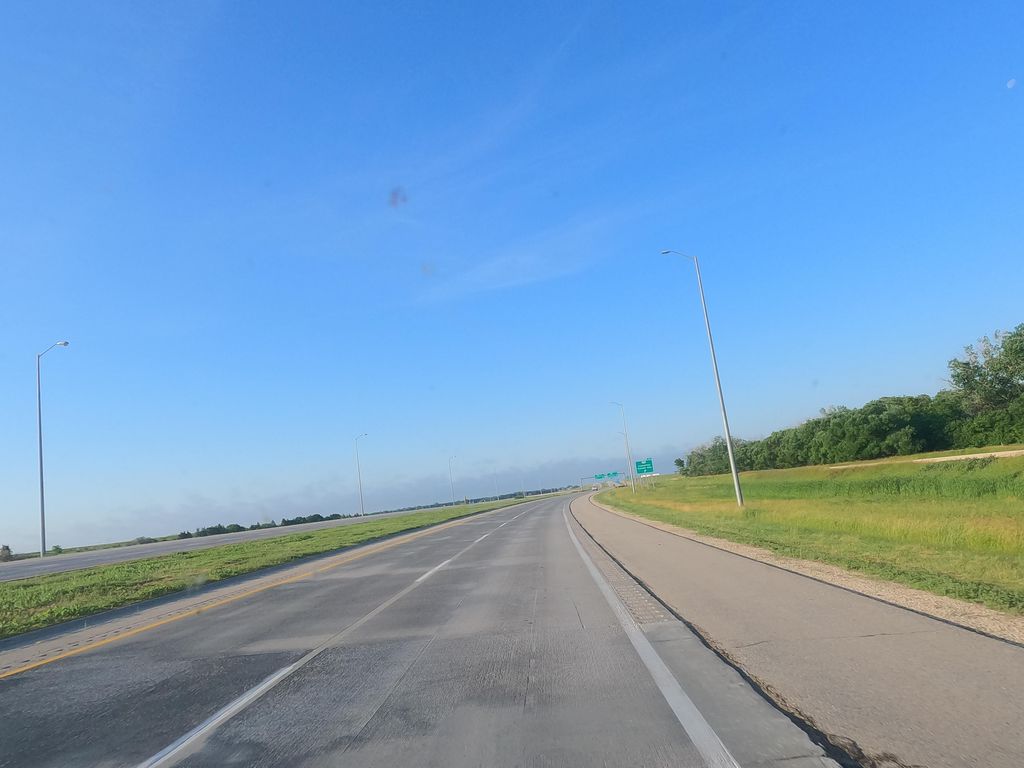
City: winnipeg